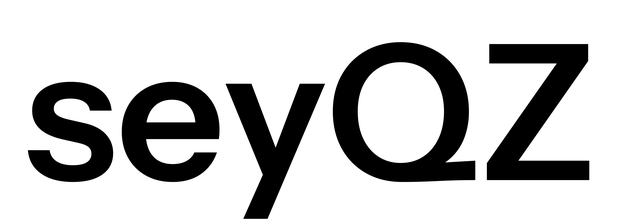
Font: InstrumentSans_SemiBold